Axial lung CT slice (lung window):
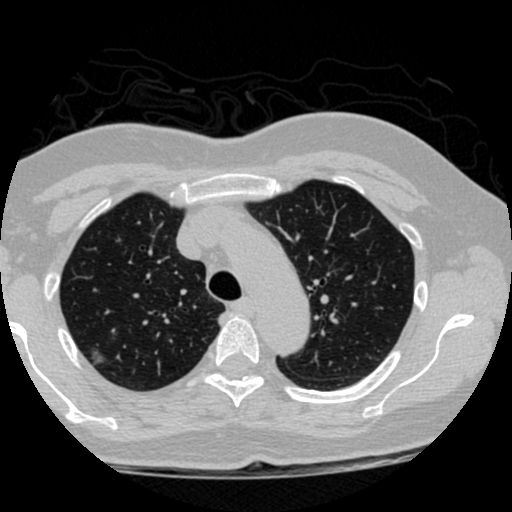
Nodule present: yes
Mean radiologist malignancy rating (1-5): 3.333